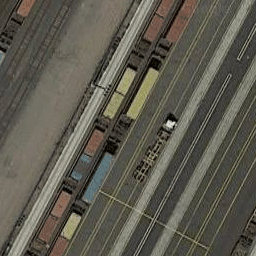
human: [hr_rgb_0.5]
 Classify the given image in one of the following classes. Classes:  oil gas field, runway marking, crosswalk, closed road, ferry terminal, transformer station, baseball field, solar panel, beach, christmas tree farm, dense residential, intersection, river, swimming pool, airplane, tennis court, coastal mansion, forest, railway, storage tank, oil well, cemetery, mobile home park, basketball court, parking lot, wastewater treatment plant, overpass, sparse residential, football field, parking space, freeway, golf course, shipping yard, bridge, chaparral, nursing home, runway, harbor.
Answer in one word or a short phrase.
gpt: shipping yard